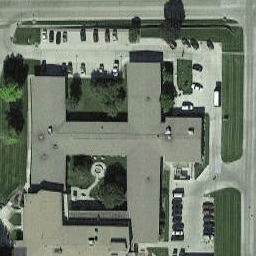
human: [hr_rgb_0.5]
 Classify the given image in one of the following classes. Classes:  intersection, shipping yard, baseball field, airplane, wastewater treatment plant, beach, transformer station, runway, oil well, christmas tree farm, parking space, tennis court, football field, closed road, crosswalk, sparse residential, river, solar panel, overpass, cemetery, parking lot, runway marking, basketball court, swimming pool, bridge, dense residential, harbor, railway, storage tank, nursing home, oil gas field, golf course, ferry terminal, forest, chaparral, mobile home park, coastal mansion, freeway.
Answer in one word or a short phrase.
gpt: nursing home